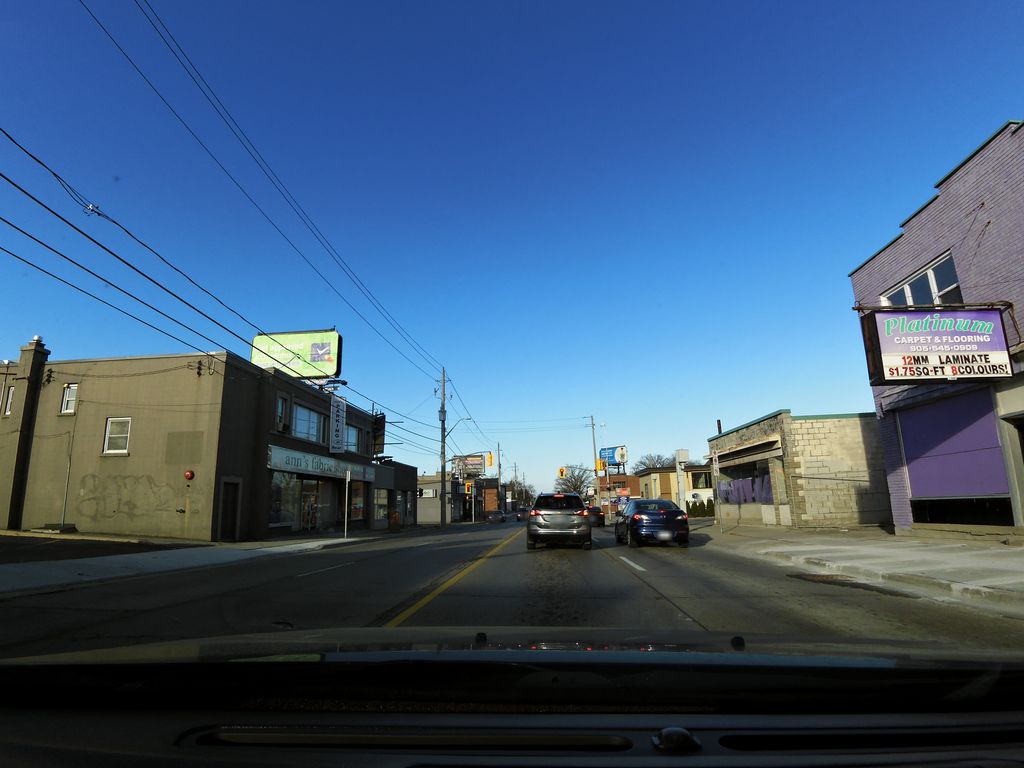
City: hamilton